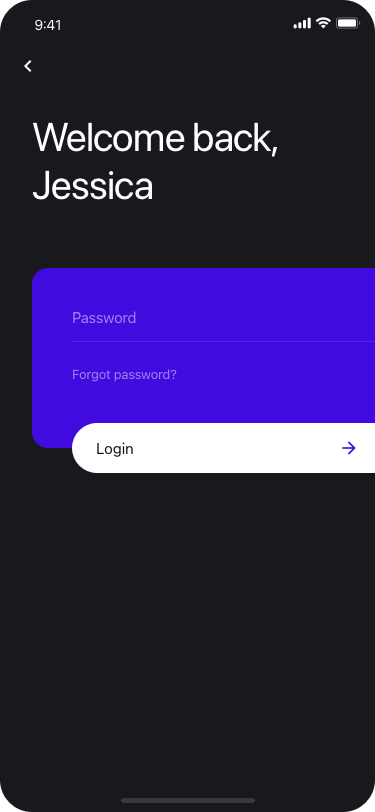
Text in this UI design:
Welcome back,
Jessica
Forgot password?
Password
Login